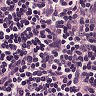
Metastatic tissue present: no